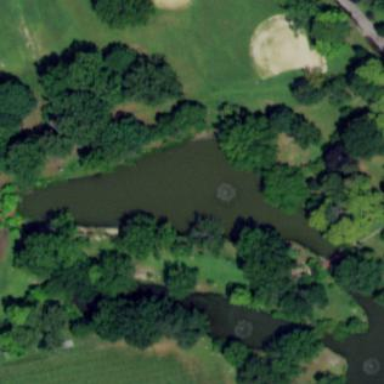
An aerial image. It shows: Serene pond surrounded by nature.